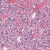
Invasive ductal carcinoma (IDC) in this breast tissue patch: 1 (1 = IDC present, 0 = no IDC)